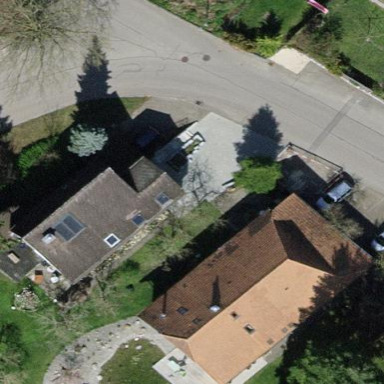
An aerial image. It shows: Residential building.